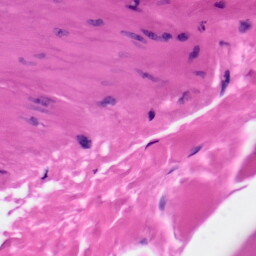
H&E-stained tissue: Skin